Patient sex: M
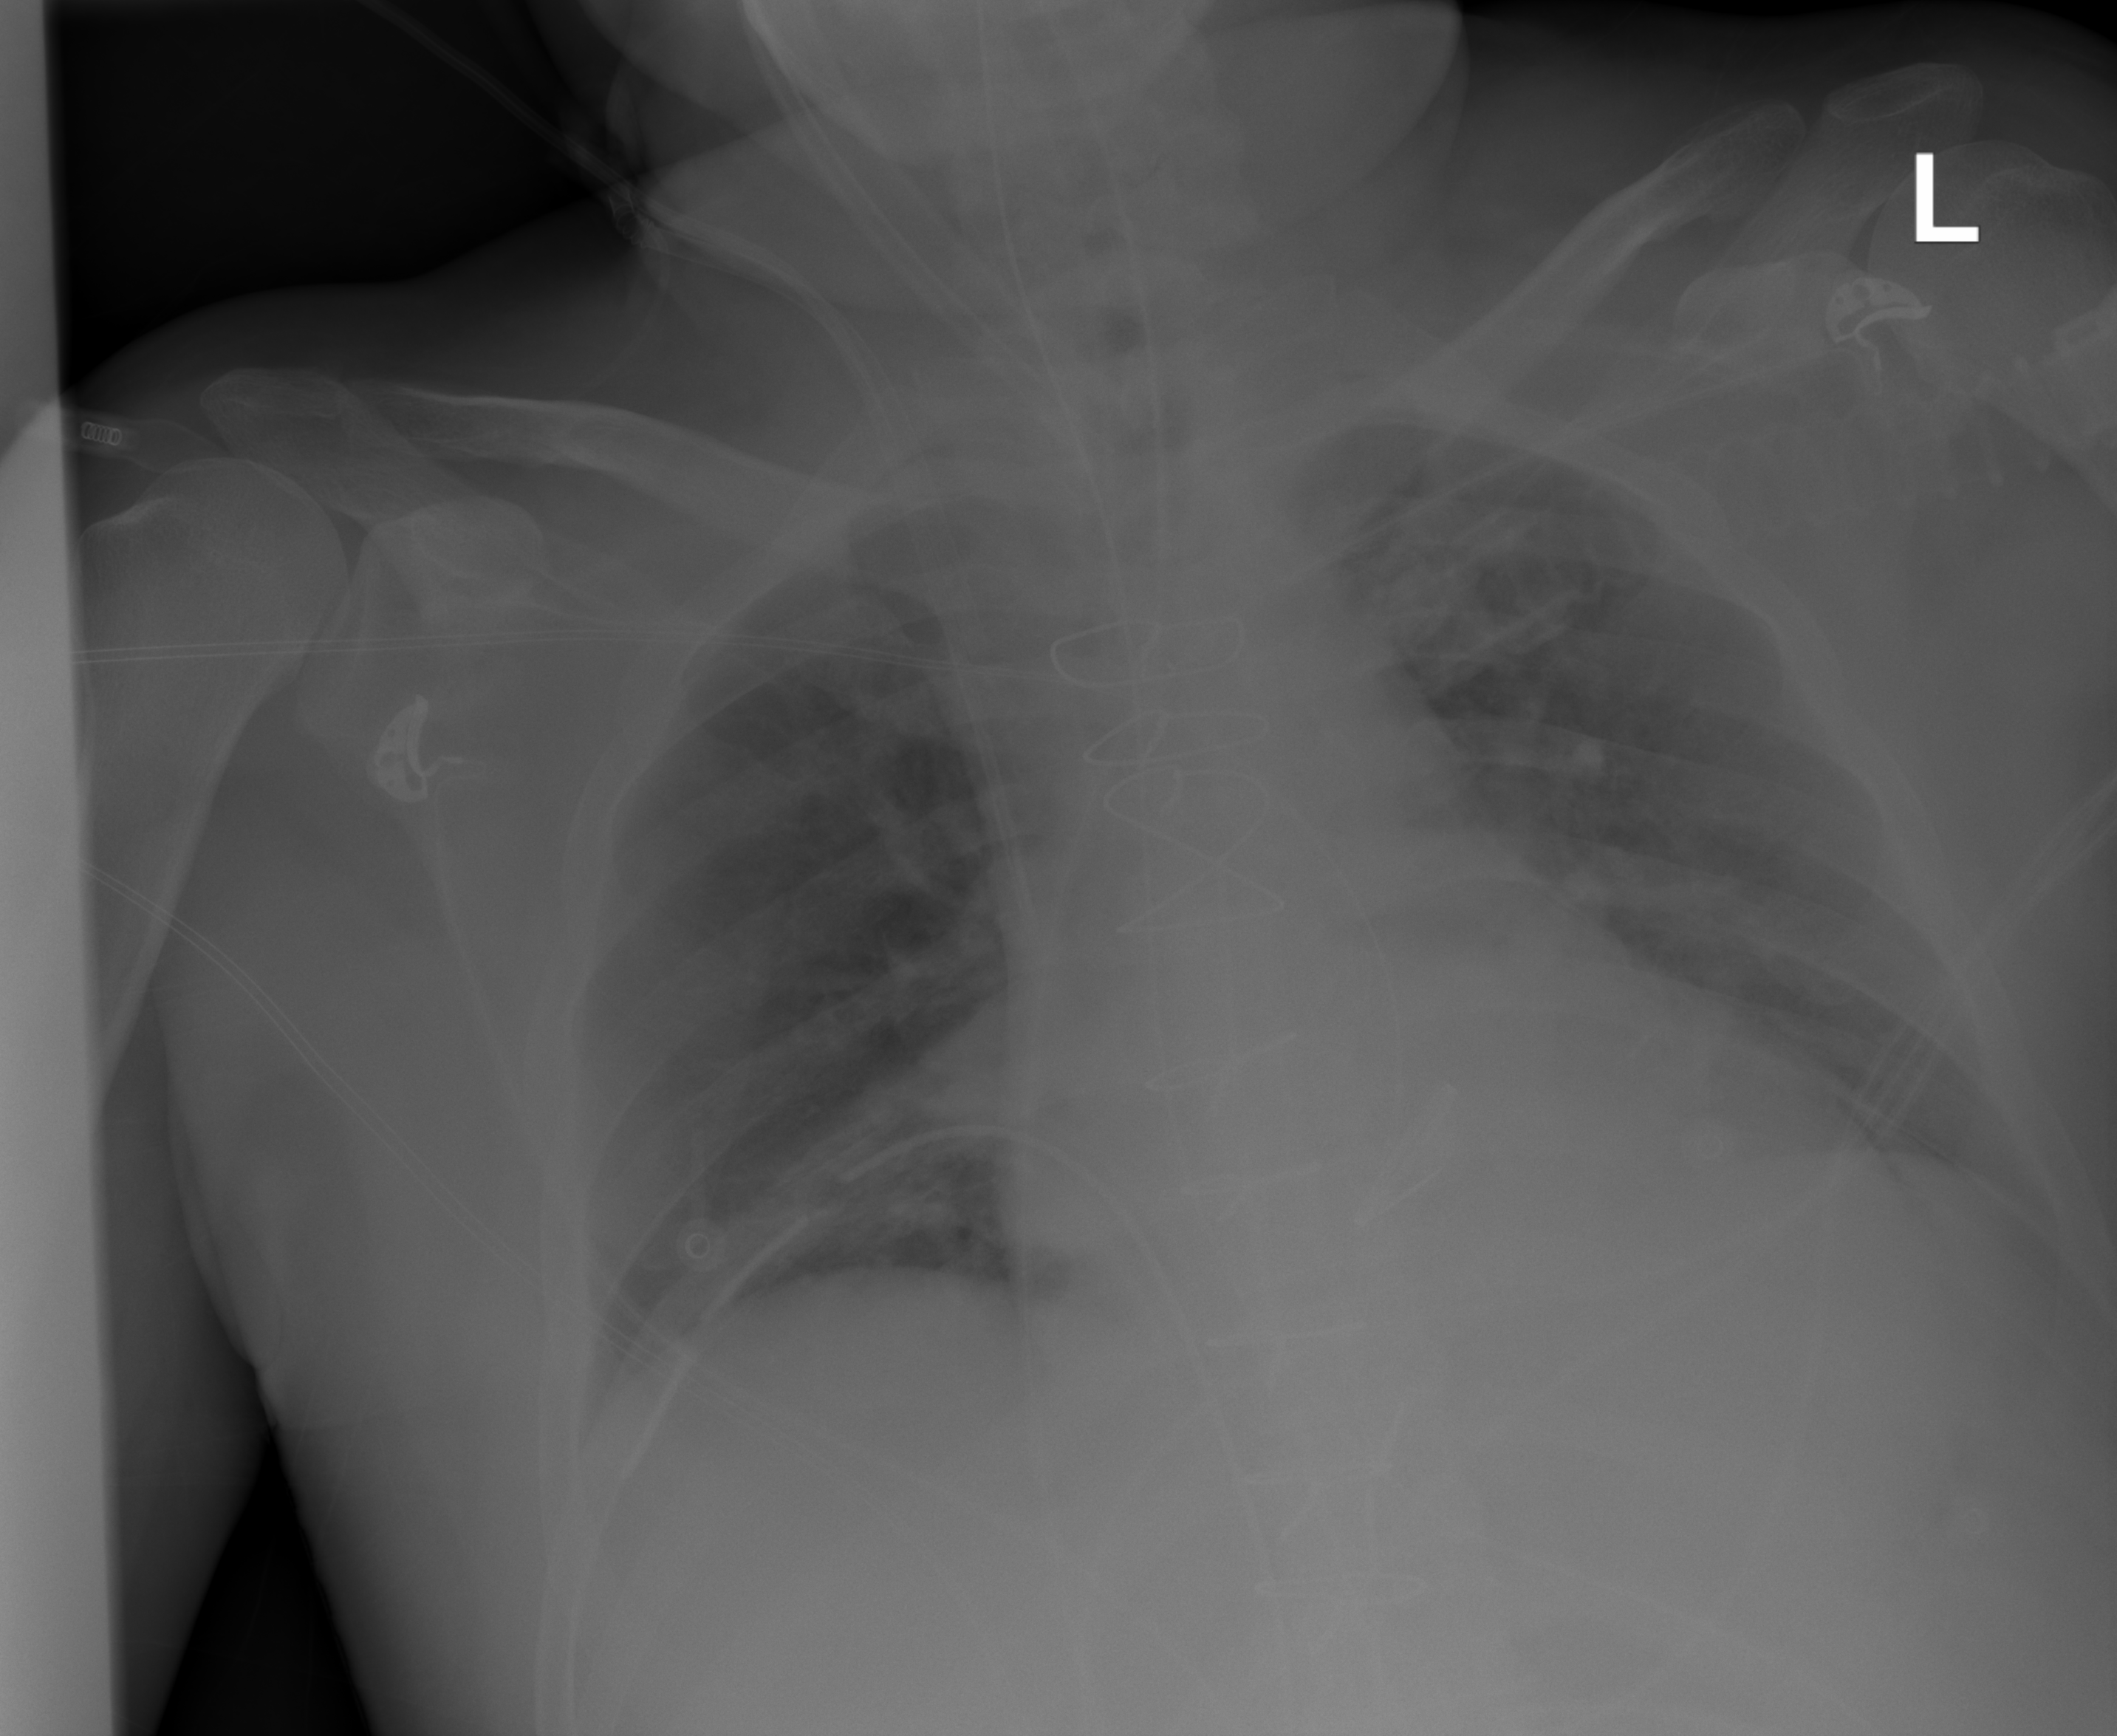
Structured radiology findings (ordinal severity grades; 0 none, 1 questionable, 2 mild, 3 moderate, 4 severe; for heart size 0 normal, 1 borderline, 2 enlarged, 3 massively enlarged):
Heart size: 2
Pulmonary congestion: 0
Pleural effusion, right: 0
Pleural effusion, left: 0
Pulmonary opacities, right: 0
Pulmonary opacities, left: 0
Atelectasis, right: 2
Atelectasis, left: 0